Question: I am new to map reduce and writing a reduce function to print the values in a Iterable. Below is my print function:
'''
public class Reduce extends Reducer<Text, Text, Text, Text> {
protected void reduce(Text key, Iterable<Text> values, Context context) throws IOException, InterruptedException {
StringBuilder builder = new StringBuilder();
for (Text value : values) {
builder.append("<");
builder.append(value);
builder.append(",");
builder.append(key);
builder.append(">");
builder.append("
");
context.write(new Text(builder.substring(0, builder.length())), key);
}
}
}
'''
Output is:

Issue is that the values are getting repeated i.e. <2,1> is repeated 2 times... My requirement is after <2,1> I should directly get <3,1> and then <4,1>. In short all my should be unique.
My final output should be:
'''
<2,1>
<3,1>
<4,1>
<3,2>
<4,2>
<1,2>
<4,3>
'''
Please suggest.
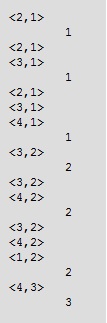
Answer: '''
StringBuilder builder ;
for (Text value : values)
{
builder = new StringBuilder();
builder.append("<");
builder.append(value);
builder.append(",");
builder.append(key);
builder.append(">");
builder.append("
");
context.write(new Text(builder.substring(0, builder.length())), key);
}
'''
Try this.